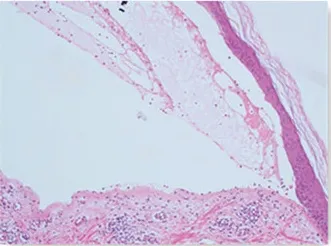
(C) Subepidermal blister (hematoxylin and eosin staining, 40x).
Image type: pathology (h&e)